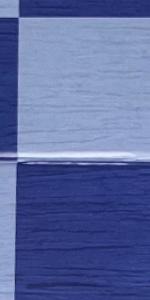
Label: Empty